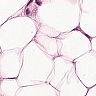
Metastatic tissue present: yes